Field crop: maize
Growth stage: 1
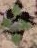
Species: chenopodium